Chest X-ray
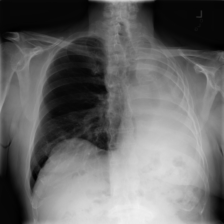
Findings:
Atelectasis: negative
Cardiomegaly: negative
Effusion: negative
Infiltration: negative
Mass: negative
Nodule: negative
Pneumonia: negative
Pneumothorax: negative
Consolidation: negative
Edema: negative
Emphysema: negative
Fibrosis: negative
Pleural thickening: negative
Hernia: negative